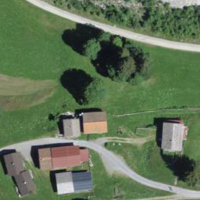
EUNIS habitat code: 26
Species observed at this site:
Milvus milvus